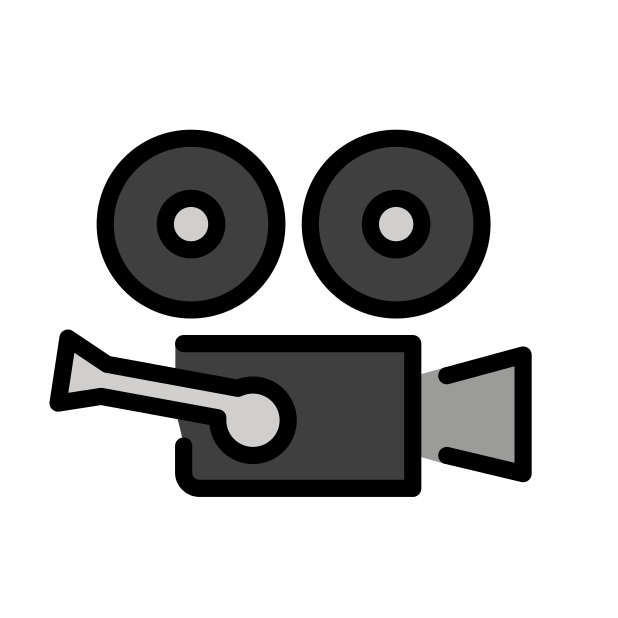
Emoji: 🎥
Name: movie camera
Unicode: 0x1f3a5